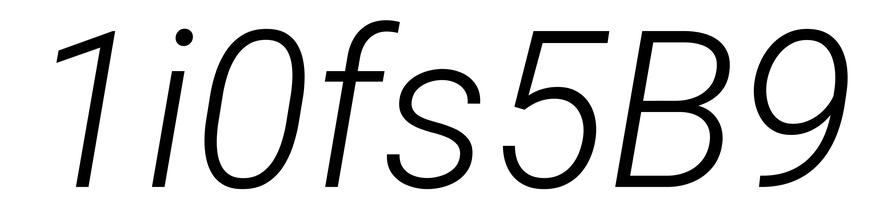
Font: Roboto-Italic_Light_Italic